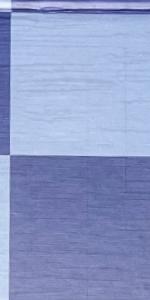
Label: Empty